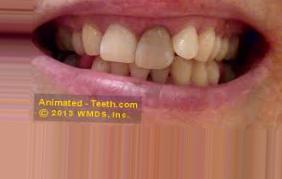
Condition: Tooth Discoloration